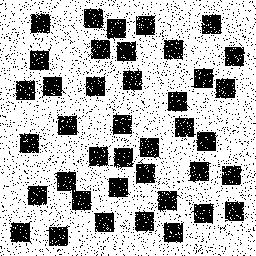
Squares: 40
Triangles: 0
Stars: 0
Total shapes: 40